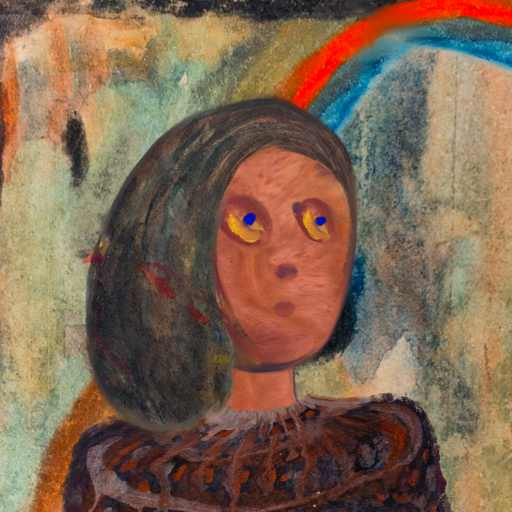
Background: Childish, Head And Neck Side: Mother_And_Son_Mother, Face Side: Mother_And_Son_Son, Bust: Hypocrite, Hair Side: Gypsy_Mother, Head Accessory: Blank, Second Necklace: Blank, Necklace: Blank, Baby: Blank